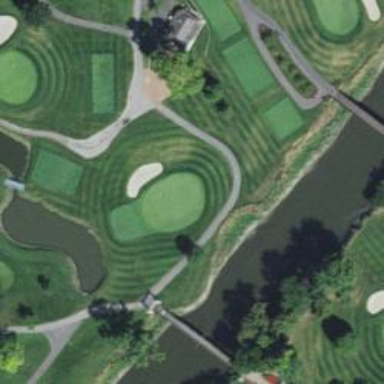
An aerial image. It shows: View of golf hole.